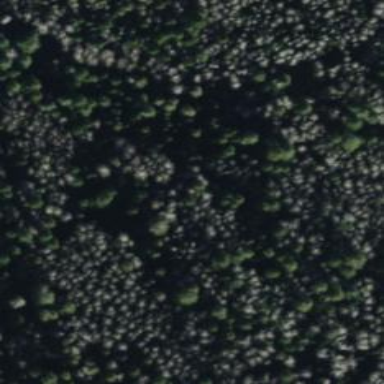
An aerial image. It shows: Deciduous woodland area with lush foliage.